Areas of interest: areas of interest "Talent Market"
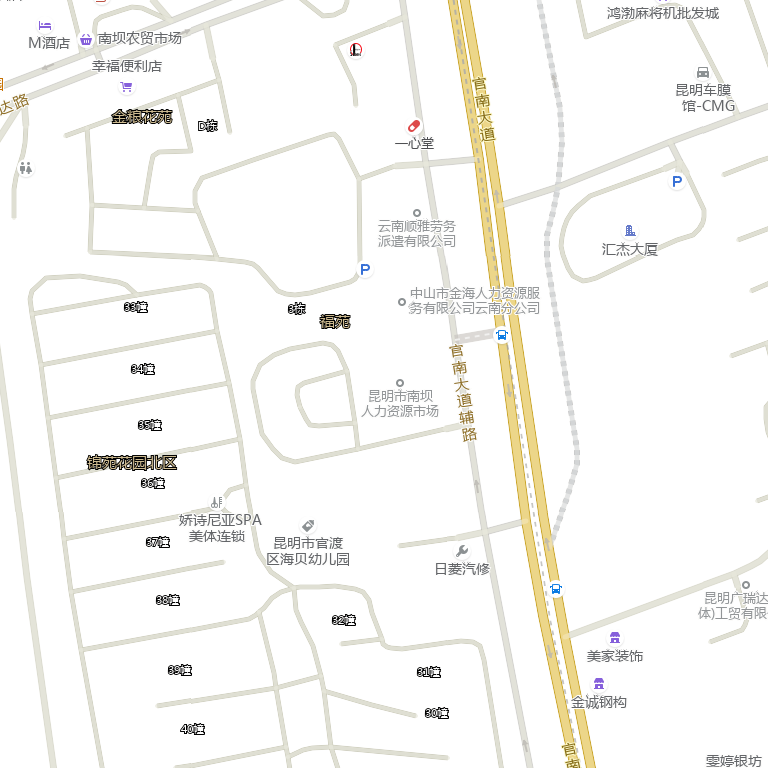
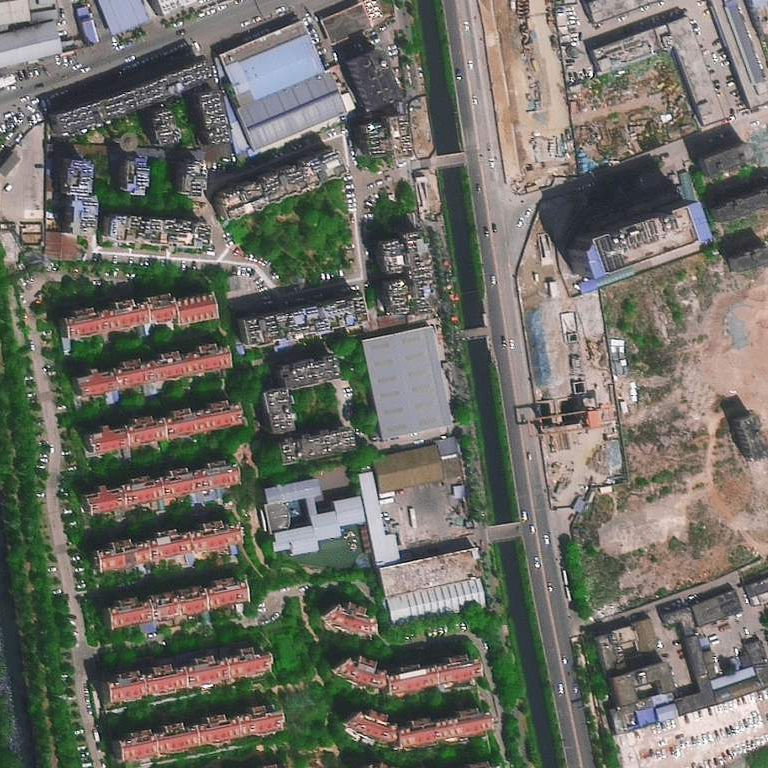